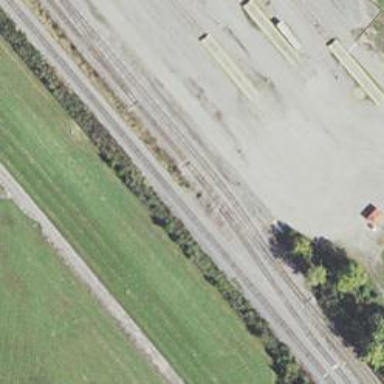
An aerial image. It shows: Railway siding for service.